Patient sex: M
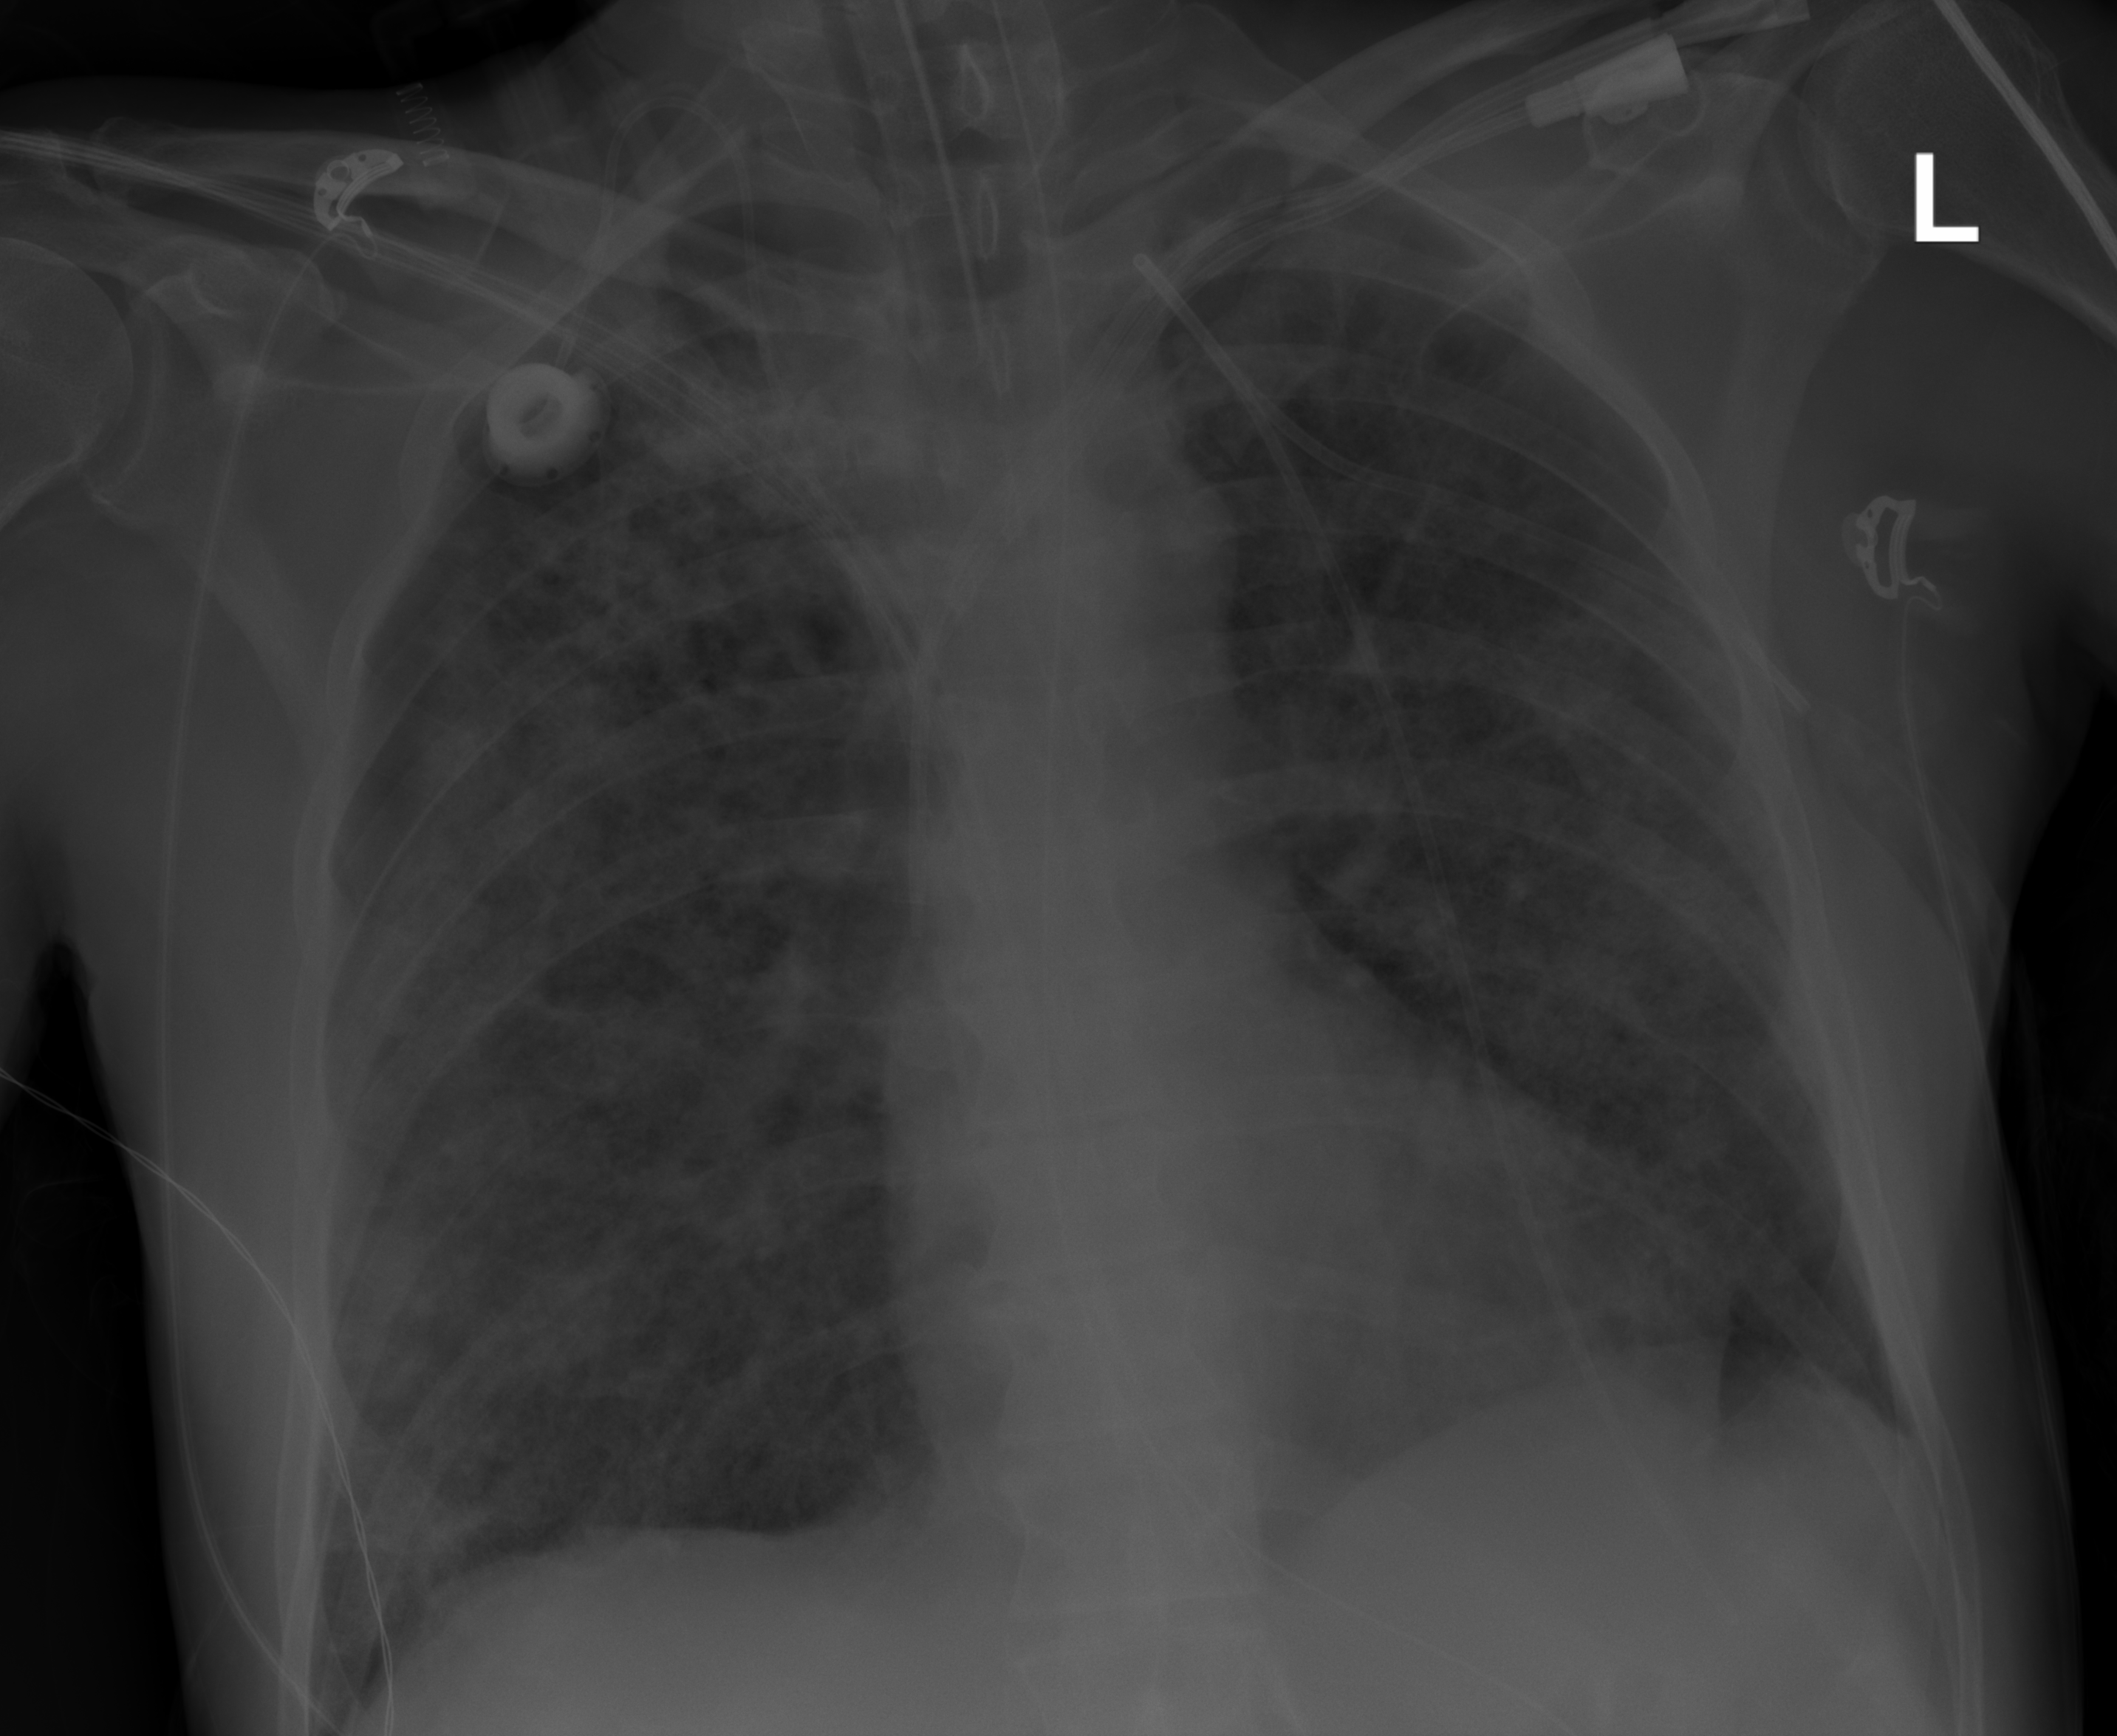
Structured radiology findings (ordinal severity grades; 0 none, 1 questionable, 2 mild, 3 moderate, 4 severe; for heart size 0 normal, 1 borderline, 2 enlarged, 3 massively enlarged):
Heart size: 2
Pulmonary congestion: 0
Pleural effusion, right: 0
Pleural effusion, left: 0
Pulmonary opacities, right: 3
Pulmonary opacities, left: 3
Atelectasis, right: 0
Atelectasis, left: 0